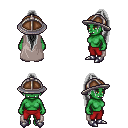
a pixel art fantasy rpg character, female body template, orc, green skin, gray cape, red pants, gray extra-long topknot hairstyle, chain helm, metal boots, four views (front, back, left, right), 2x2 character sprite sheet, small pixel art, hard edges, no anti-aliasing